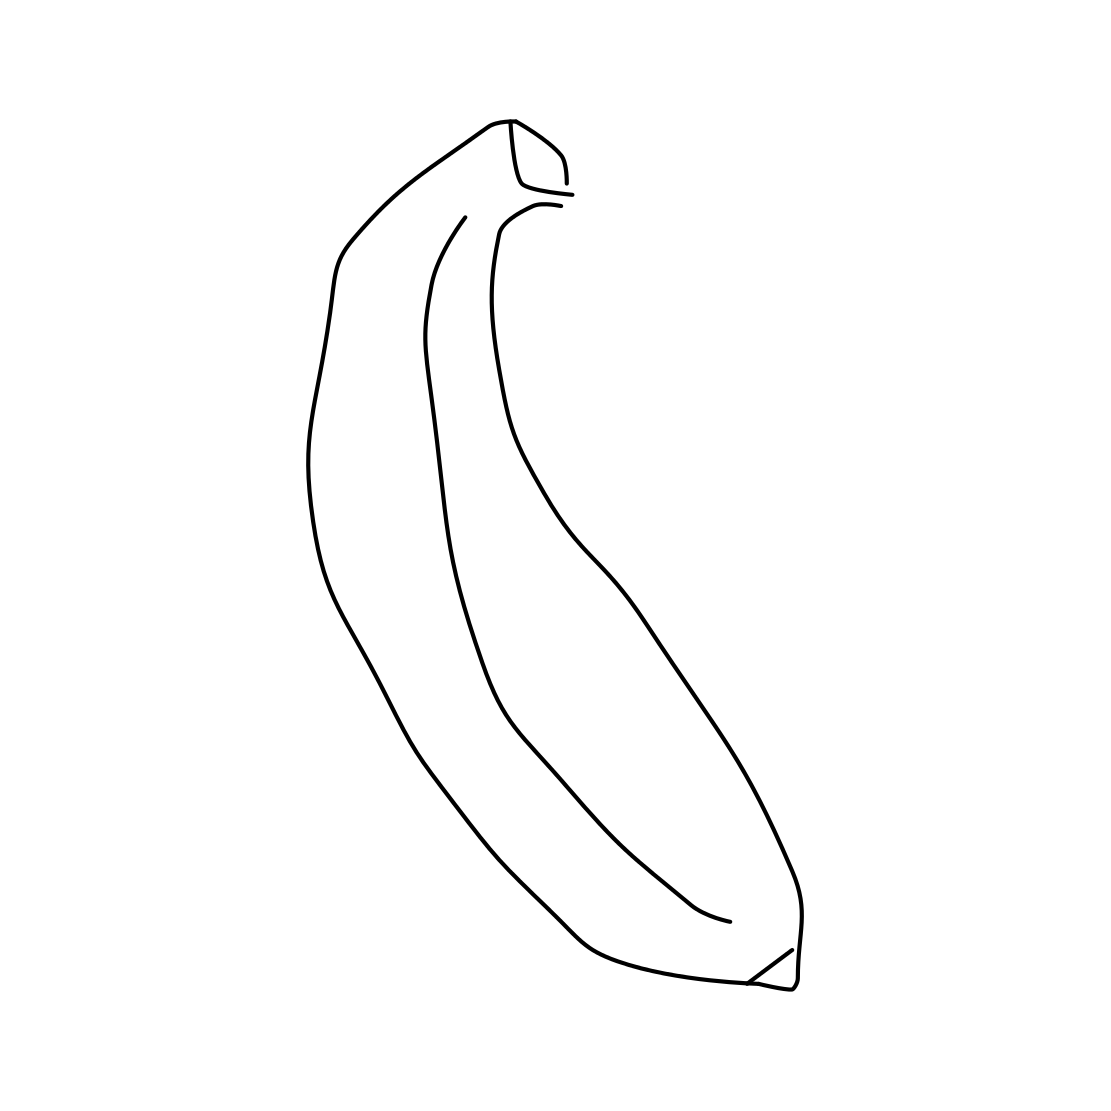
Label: banana